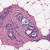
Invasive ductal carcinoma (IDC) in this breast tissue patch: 0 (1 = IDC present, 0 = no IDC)